Question: Here my directory structure :
'''
- classes
-- test.pp
- site.pp
'''
Now the content of test.pp is :
'''
class test{
file { '/puppet/test/dir' :
ensure => directory,
}
}
'''
And my site.pp is as follows :
'''
import 'classes/*.pp'
node 'nodename'{
include test
}
'''
The output of is showing this :

Output is saying that the puppet finished catalog thing but even then the folder is not created. What is my mistake?
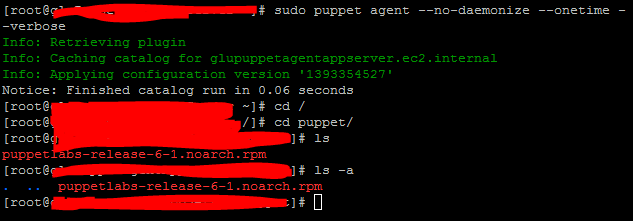
Answer: Do you use Vagrant and test it there? My first thoughts would be 'nodename' is not the same as the hostname. Second, maybe you'll need to create
'''
file{ ['/puppet/test/', '/puppet/test/dir/']:
ensure=>directory
}
'''
Guessing a little.
Copy/pasted as per request :)